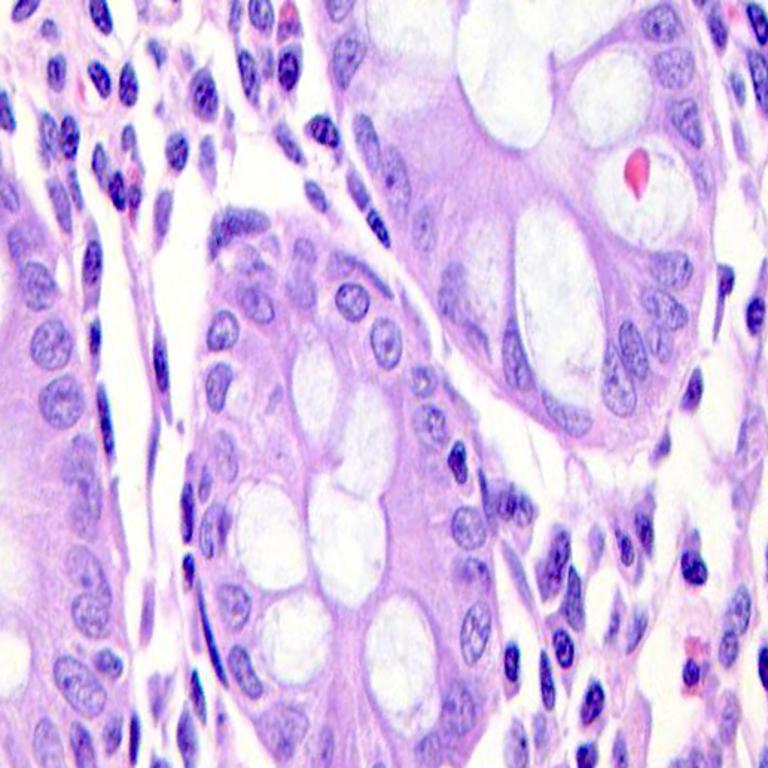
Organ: colon
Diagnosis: benign